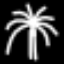
Label: palm tree